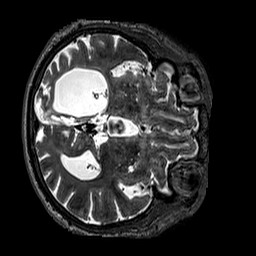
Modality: T2w
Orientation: axial
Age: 75
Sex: male
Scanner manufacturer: siemens
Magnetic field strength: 3 T
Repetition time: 3.2 s
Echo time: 0.567 s